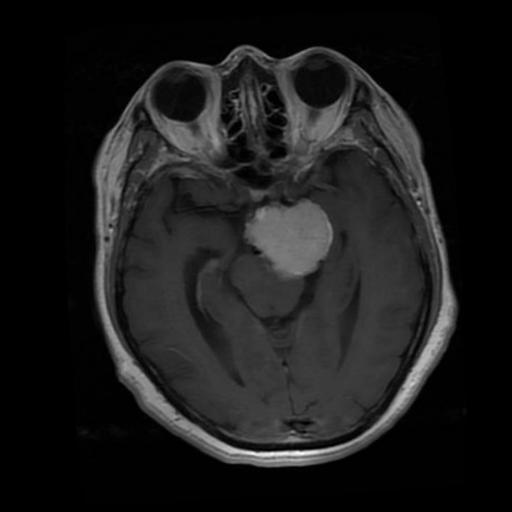
Label: meningioma